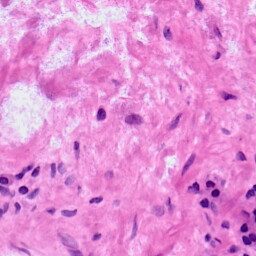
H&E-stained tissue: LymphNode